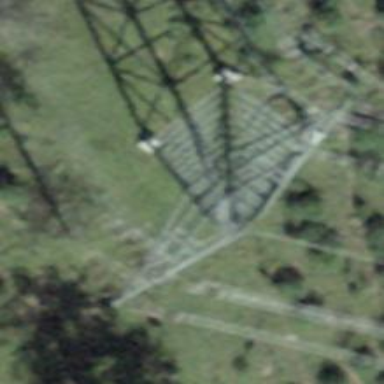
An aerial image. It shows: Towering power structure.